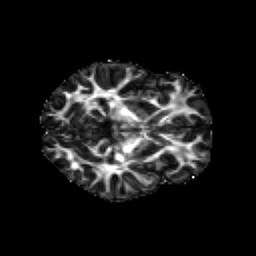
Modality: FA
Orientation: axial
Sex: female
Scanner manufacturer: siemens
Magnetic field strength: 3 T
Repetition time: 5 s
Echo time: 0.071 s